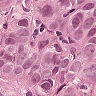
Metastatic tissue present: yes